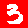
Digit: 3